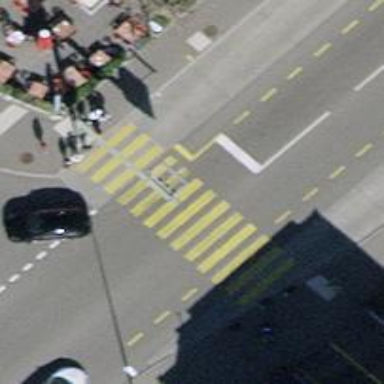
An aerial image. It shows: Marked crossing on asphalt footway.